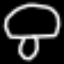
Label: mushroom